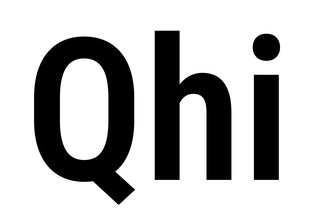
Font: Roboto_Condensed_SemiBold